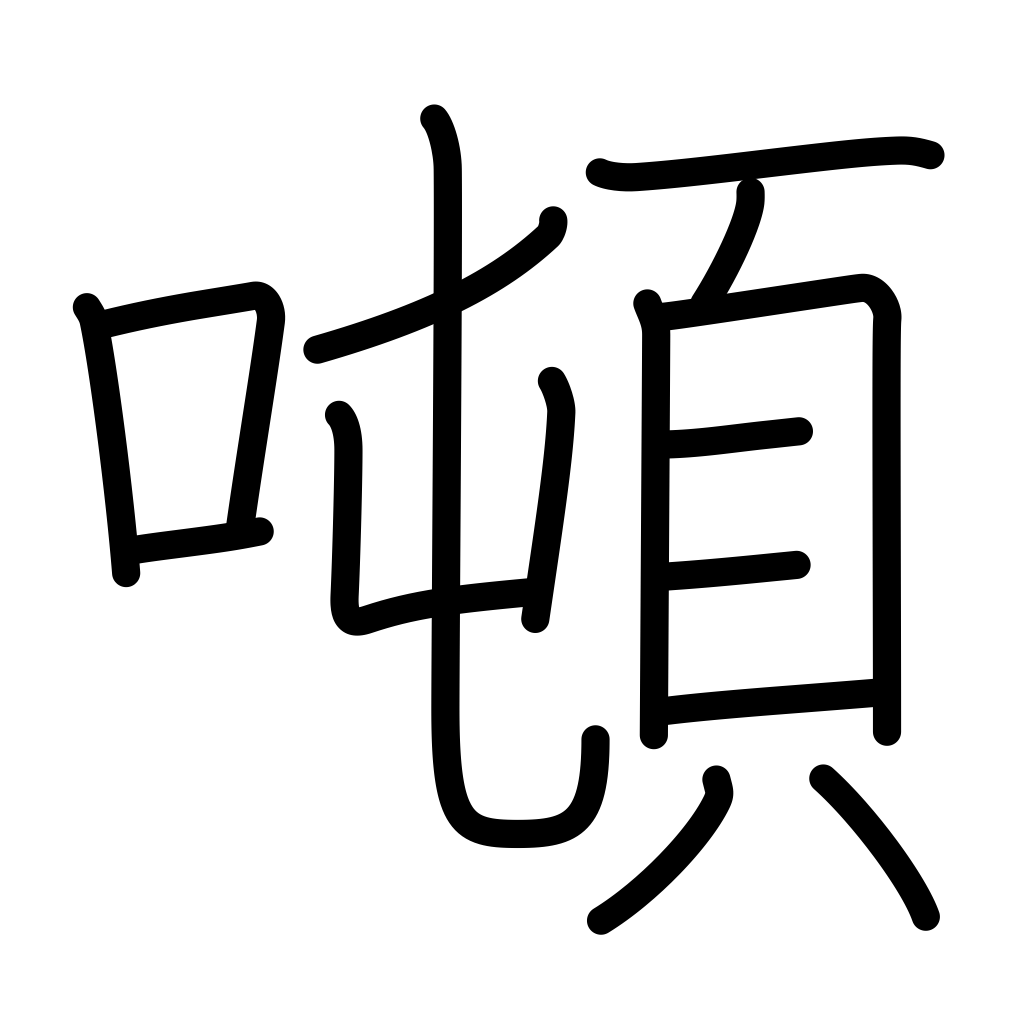
Meaning: tonnage